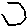
Label: hexagon